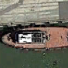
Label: Towing_vessel